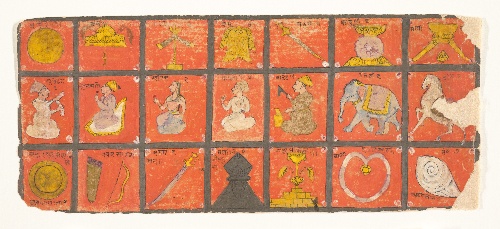
Date: late 17th century
Object type: Folio
Classification: Paintings
Medium: Ink and opaque watercolor on paper
Culture: India (Rajasthan, Marwar)
Dimensions: 4 1/4 x 9 15/16 in. (10.8 x 25.2 cm)
Department: Asian Art
Credit line: Gift of Mr. and Mrs. Uzi Zucker, 1978
Accession year: 1978
Repository: Metropolitan Museum of Art, New York, NY
Tags: Swords|Men|Elephants|Horses